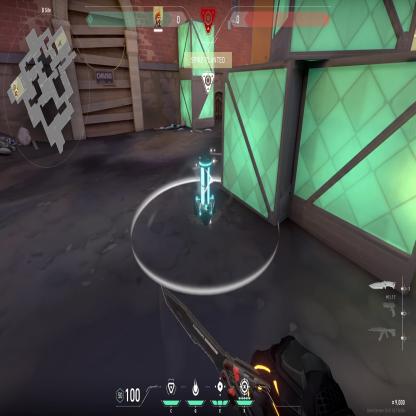
Label: planted spike